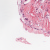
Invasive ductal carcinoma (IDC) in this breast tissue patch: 0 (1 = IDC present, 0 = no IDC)